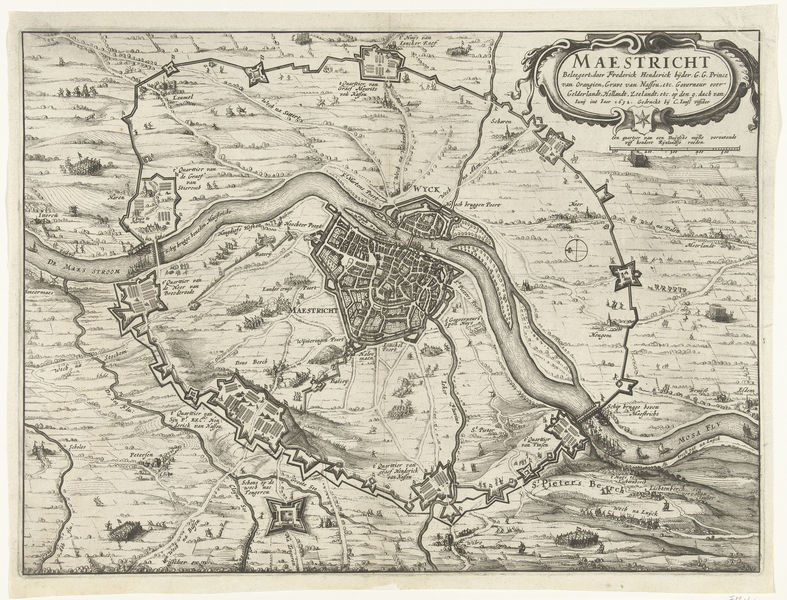
Titel: Maastricht belegerd door Frederik Hendrik
Künstler: Claes Jansz. (II) Visscher
Standort: Amsterdam
Institution: Rijksmuseum
Schlagwörter: soldiers, black, wall, hills, house, ship, water, island, street, tower, trees, river, road, castle, forst, army, fleuve, bridge, town, ville, riviere, city, carte, plan, walls, bridges, buildings, map, citadel, streets, shapes, fields, dutch, land, port, towers, rue, overhead, text, scheme, words, flemish, area, estate, castles, fortress, overview, settlement, belgium, roads, defence, layout, rues, county, grounds, streams, walled city, city map, labels, maestricht, fortified city, cartogrophy, roa map, castrum, riad map, wyck, street grid, maestrict map, ancient map, maestrict, old map, enclosures